Interaction volume radius: 10 \u00c5
Interaction volume height: 10 \u00c5
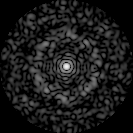
Disorder parameter: 0.8559